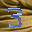
Label: 3